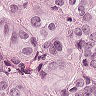
Metastatic tissue present: yes